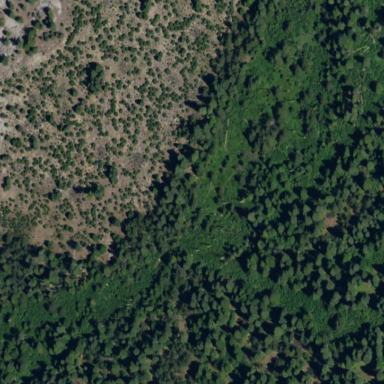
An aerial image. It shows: Wet meadow with wood vegetation.